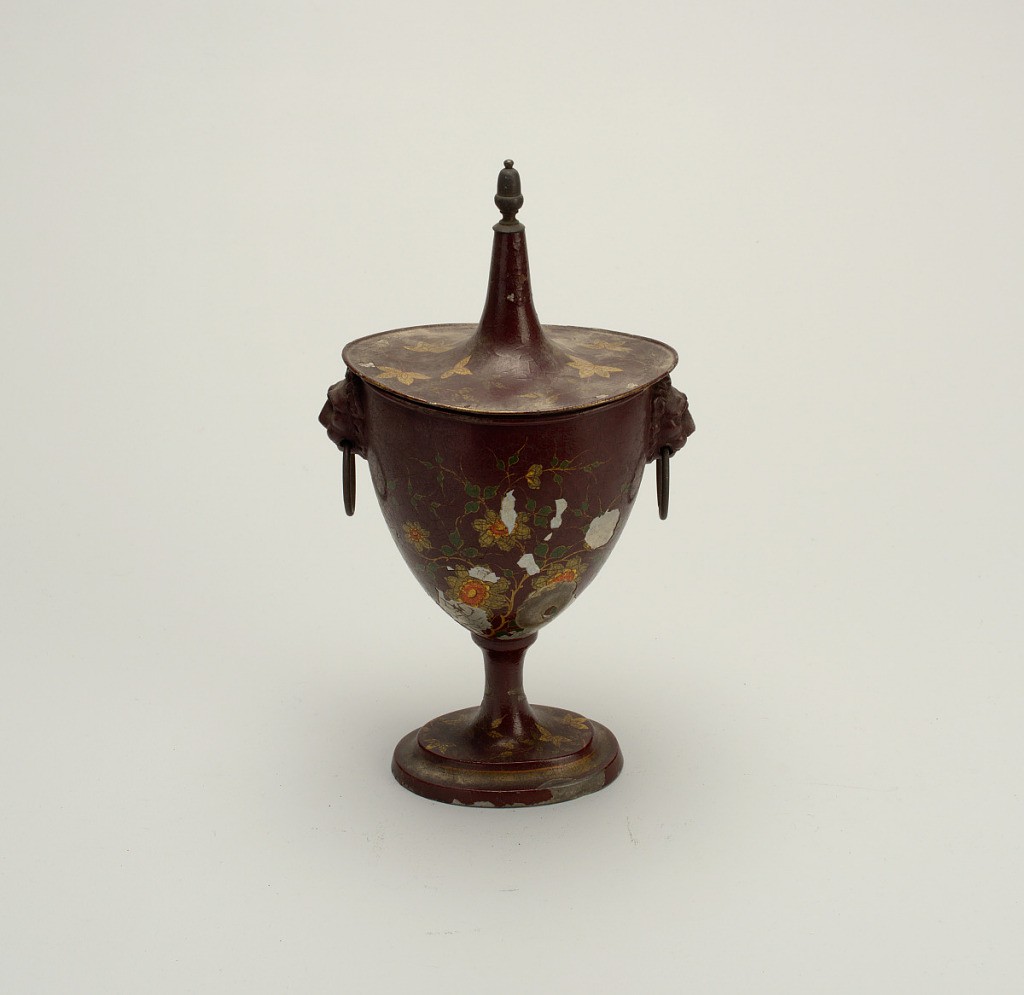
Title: Pair of urns
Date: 1800–1825
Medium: Enameled tôle
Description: Oval in plan, with oval foot and lid with acorn finial. Each with two ring handles held in lion-masks. Brown, with foliage and flowers in red, green and gilt.